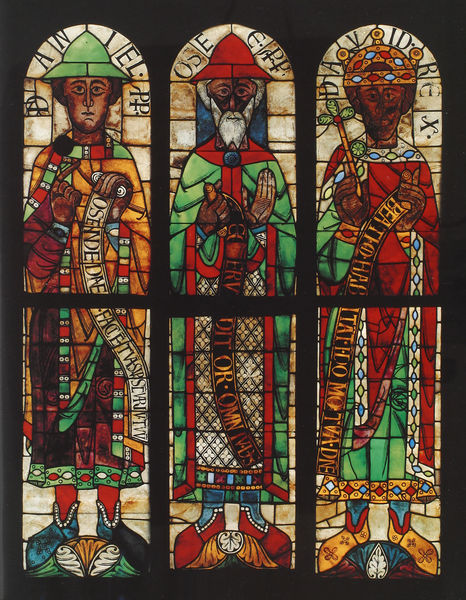
Titel: Prophetenfenster im Dom zu Augsburg
Schlagwörter: hand, mann, fenster, glas, hut, mund, männer, nase, bart, augen, band, kirche, krone, füße, schrift, schuhe, stab, fuss